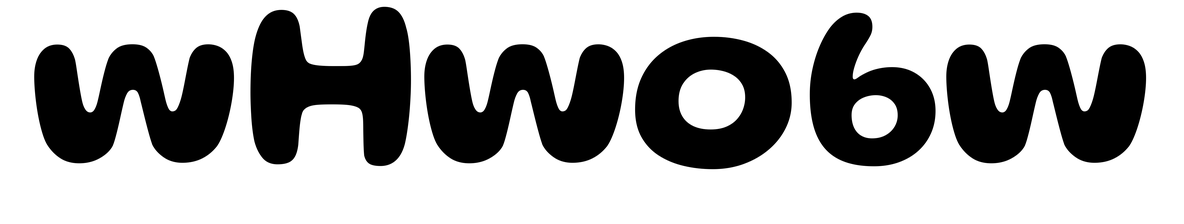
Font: Gluten_SemiBold